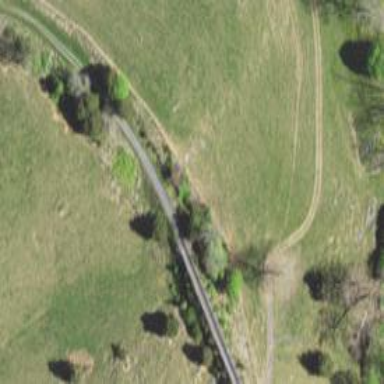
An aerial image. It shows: Cycleway passing over abandoned railway bridge.